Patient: sex M, age 61
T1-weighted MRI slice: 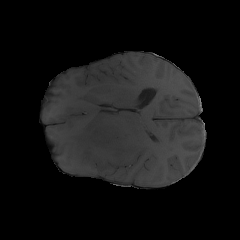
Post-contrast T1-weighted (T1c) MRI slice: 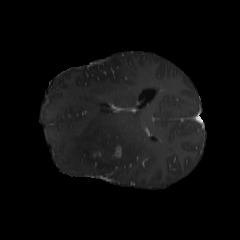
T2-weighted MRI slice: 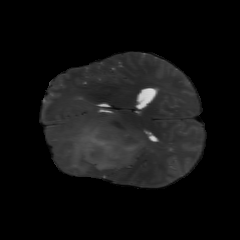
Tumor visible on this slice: yes
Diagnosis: Glioblastoma, IDH-wildtype
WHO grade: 4